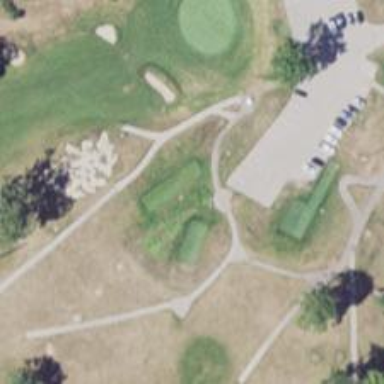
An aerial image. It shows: Pathway for golfing.